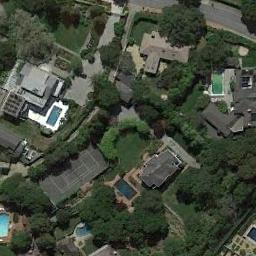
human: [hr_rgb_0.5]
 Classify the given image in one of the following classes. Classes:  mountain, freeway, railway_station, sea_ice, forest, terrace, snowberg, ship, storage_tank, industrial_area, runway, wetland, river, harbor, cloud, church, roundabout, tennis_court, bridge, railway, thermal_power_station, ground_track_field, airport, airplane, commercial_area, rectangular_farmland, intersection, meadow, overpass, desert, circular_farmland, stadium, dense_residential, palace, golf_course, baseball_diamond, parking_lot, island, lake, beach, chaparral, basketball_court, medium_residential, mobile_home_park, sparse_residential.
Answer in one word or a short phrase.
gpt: tennis_court